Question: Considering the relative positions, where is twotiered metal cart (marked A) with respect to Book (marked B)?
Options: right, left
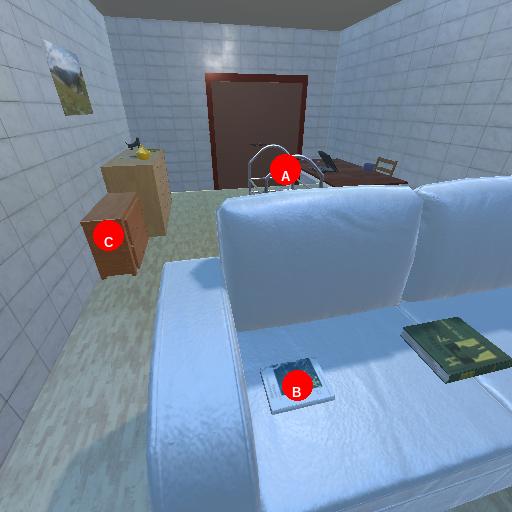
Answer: right